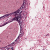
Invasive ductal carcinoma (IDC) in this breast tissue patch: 0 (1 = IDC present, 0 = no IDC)